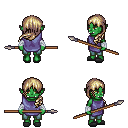
a pixel art fantasy rpg character, female body template, orc, green skin, chain tabard jacket, teal pants, white blonde left-swept hairstyle, white cloth bandages, gray slippers, spear, four views (front, back, left, right), 2x2 character sprite sheet, small pixel art, hard edges, no anti-aliasing